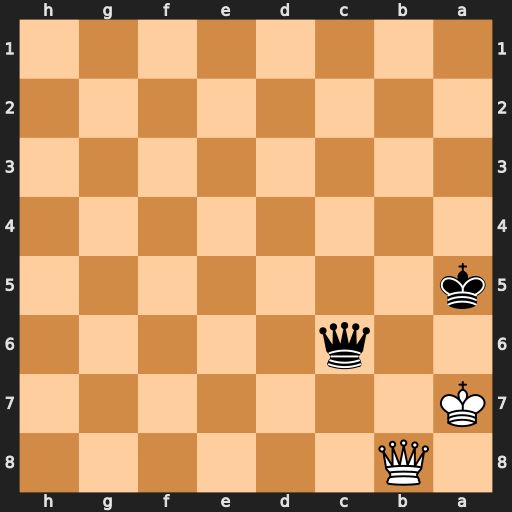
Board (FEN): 1Q6/K7/2q5/k7/8/8/8/8
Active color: b
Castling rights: -
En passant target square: -
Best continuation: Qa6#